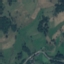
Land use / land cover: Pasture